Field crop: maize
Growth stage: 2
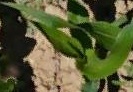
Species: maize